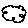
Label: cloud